Field crop: tomato
Growth stage: 2
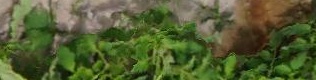
Species: tomato